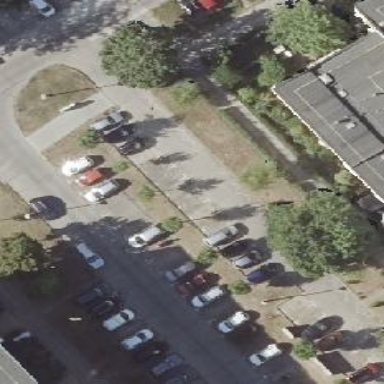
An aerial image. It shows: Parking available on the street side.